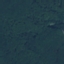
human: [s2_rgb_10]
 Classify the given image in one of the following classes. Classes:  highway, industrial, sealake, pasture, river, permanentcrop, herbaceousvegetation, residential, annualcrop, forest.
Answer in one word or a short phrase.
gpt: Forest